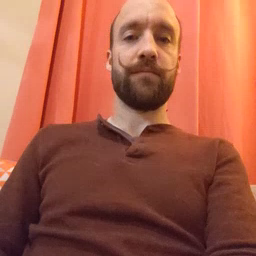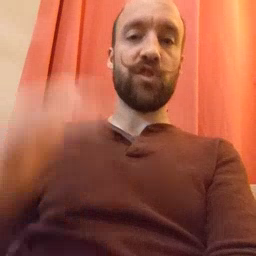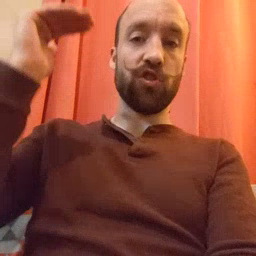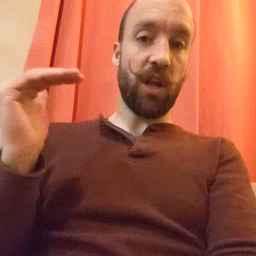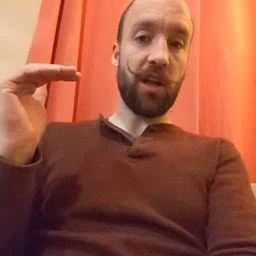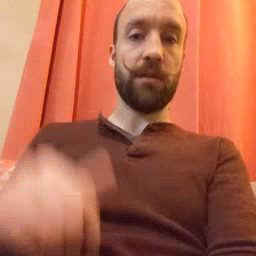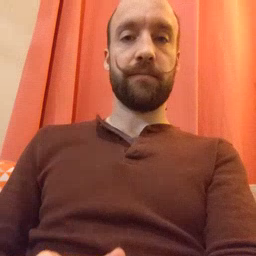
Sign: child